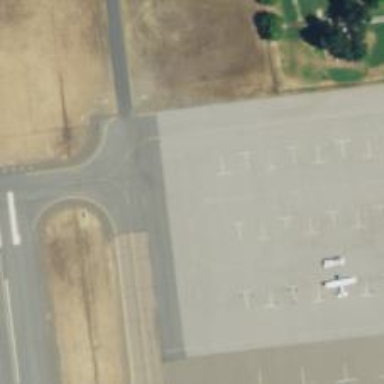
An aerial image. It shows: View of taxiway at the airport.